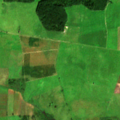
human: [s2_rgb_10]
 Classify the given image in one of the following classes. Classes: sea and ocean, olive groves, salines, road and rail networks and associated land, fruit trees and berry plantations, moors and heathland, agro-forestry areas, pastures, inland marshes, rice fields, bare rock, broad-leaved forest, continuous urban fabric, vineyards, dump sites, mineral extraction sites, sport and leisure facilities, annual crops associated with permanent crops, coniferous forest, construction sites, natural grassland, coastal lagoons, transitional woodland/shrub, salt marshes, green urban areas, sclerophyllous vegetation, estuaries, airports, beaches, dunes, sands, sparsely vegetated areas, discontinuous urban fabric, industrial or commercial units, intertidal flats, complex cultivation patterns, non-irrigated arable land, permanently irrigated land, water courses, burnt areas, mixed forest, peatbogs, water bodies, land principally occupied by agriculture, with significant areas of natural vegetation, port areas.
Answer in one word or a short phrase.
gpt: non-irrigated arable land, pastures, broad-leaved forest